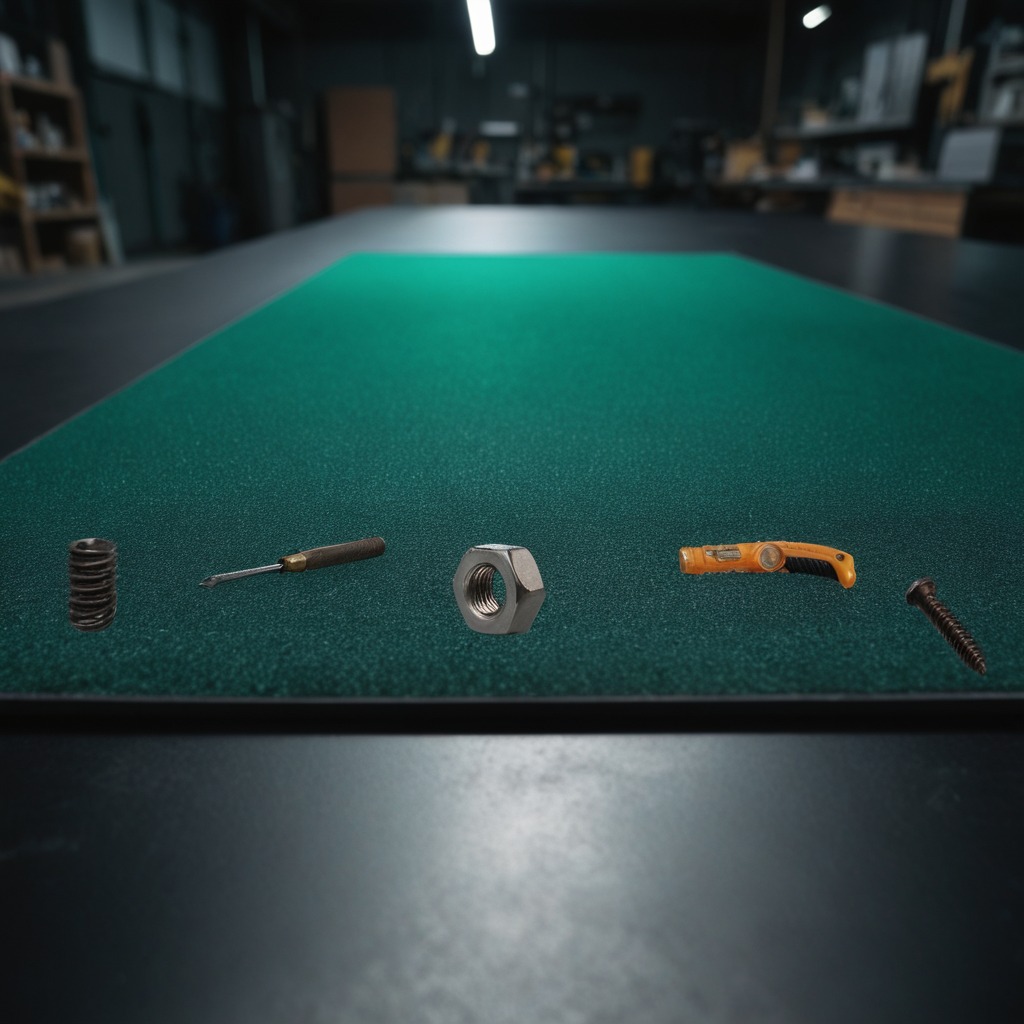
A utility knife, a metal machine screw, a coiled metal spring, a screwdriver, and a metal nut are lying on the granite tabletop.